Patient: sex M, age 47
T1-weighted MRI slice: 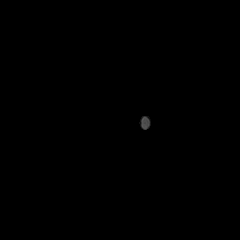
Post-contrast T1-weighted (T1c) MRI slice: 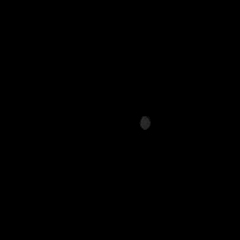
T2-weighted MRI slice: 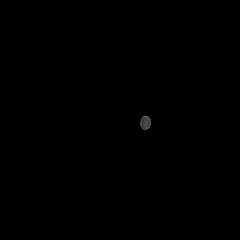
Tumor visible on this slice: no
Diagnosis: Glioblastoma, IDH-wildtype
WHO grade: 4